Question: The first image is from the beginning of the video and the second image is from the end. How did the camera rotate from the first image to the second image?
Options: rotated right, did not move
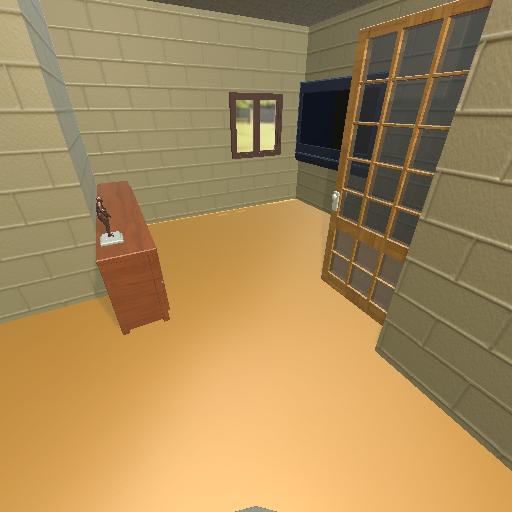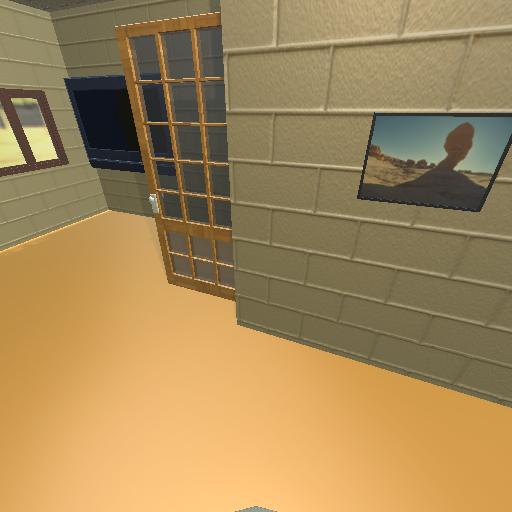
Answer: rotated right